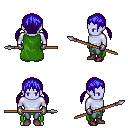
a pixel art fantasy rpg character, male body template, dark elf, purple skin, green cape, teal pants, blue twin-tailed hairstyle, metal gloves, maroon shoes, spear, four views (front, back, left, right), 2x2 character sprite sheet, small pixel art, hard edges, no anti-aliasing